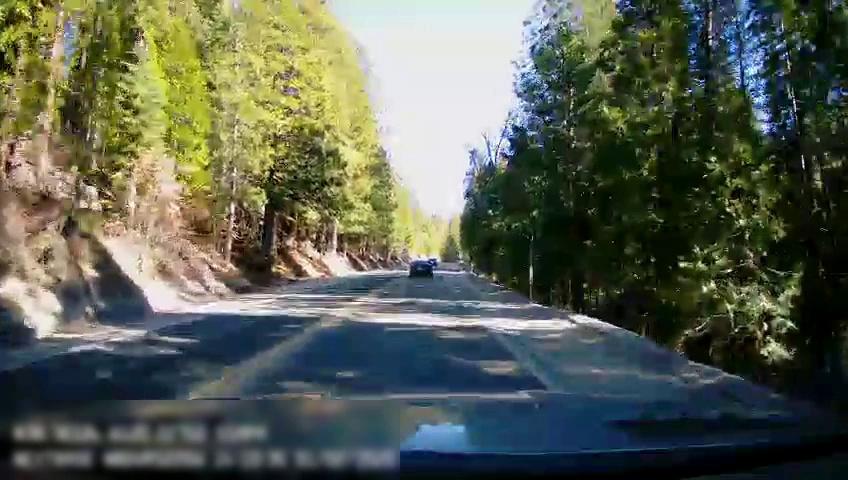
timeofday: Day
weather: Sunny
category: Drivable Space
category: Vehicles | Car
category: Lanes | Opposite Lane
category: Lanes | Current Lane
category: Lanes | Opposite Lane
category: Lanes | Current Lane